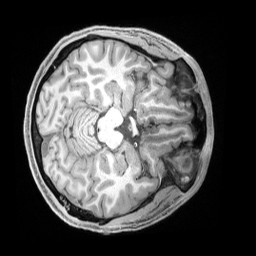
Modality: T1w
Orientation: axial
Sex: male
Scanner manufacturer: siemens
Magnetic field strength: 3 T
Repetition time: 2.4 s
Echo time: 0.00222 s